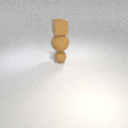
large brown rubber sphere below small brown rubber cube